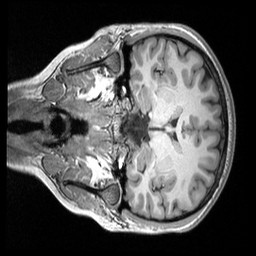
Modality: T1w
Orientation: coronal
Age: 23
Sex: female
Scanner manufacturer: siemens
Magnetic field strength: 3 T
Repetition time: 2.53 s
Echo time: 0.00298 s